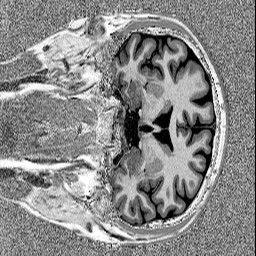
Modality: MP2RAGE
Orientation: coronal
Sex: male